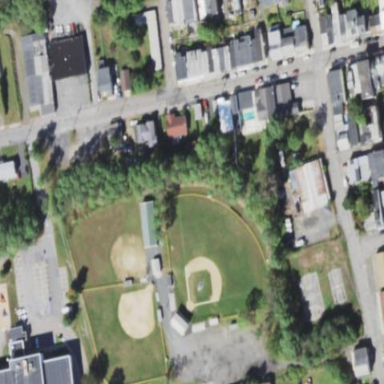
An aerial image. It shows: Baseball pitch for leisure land activities.